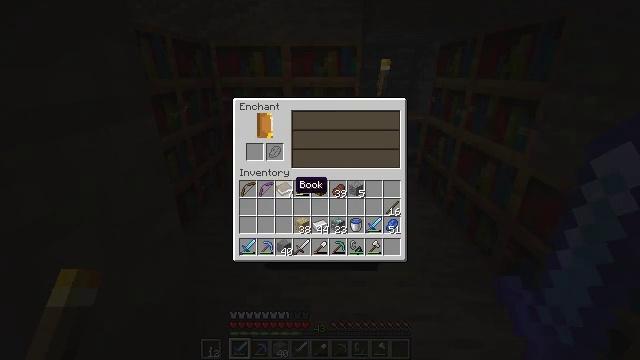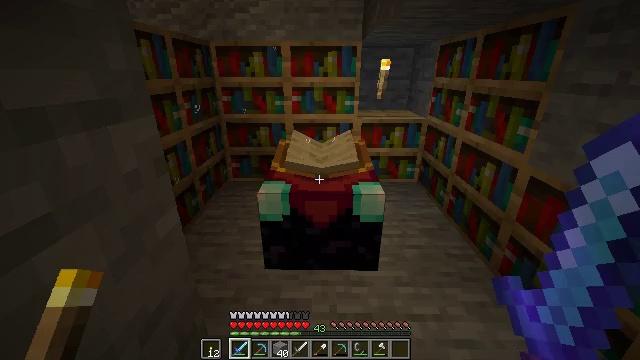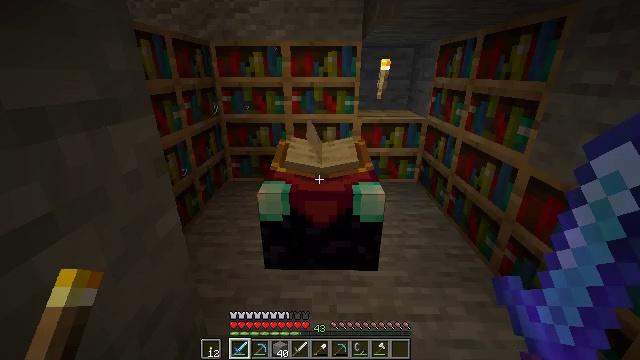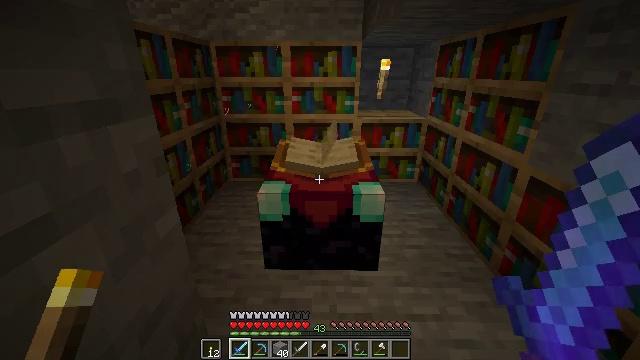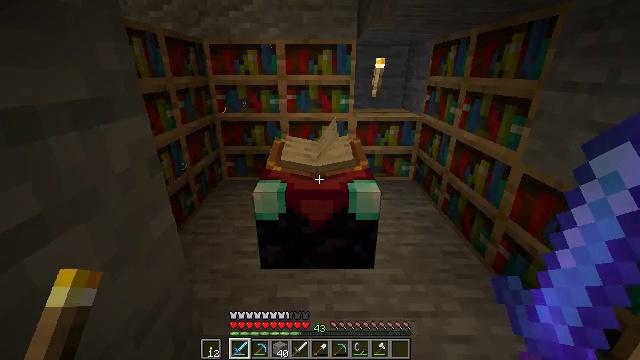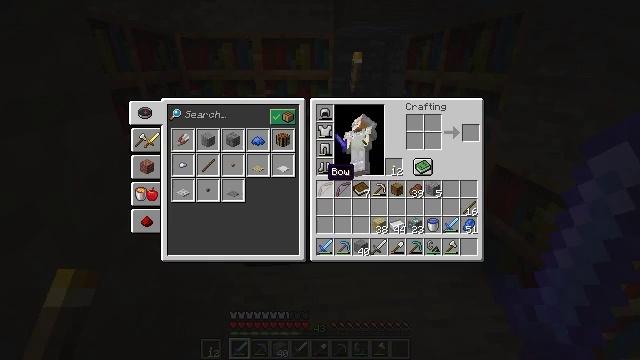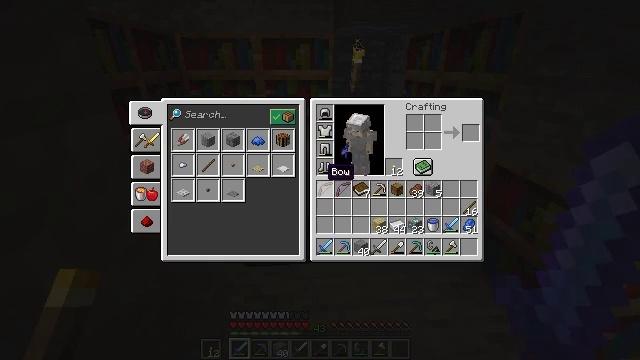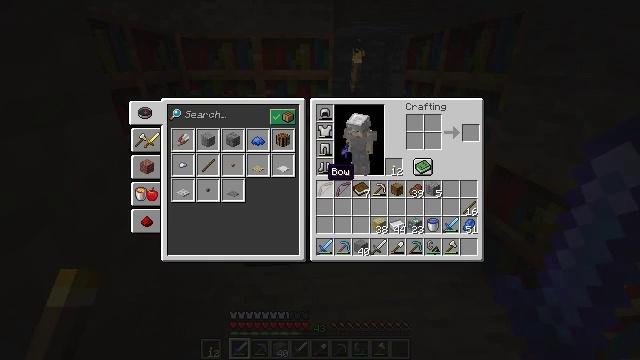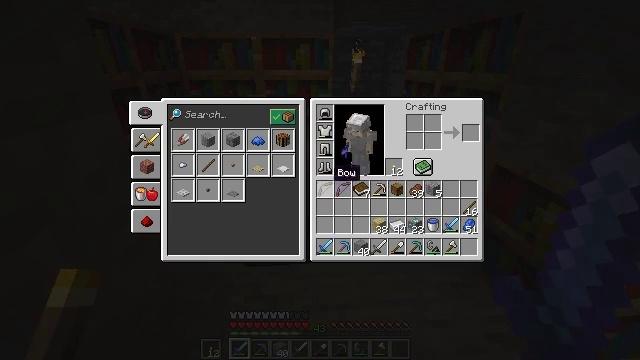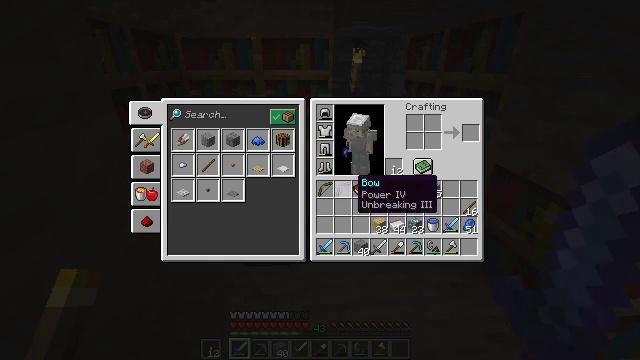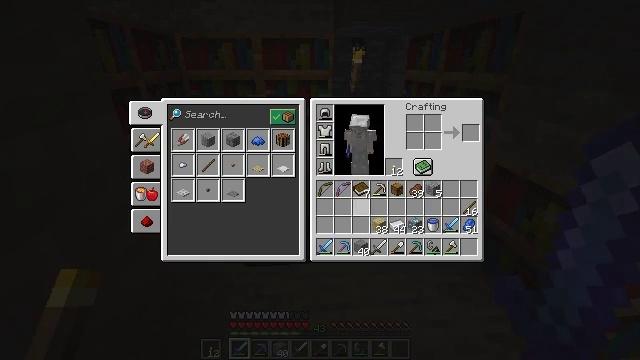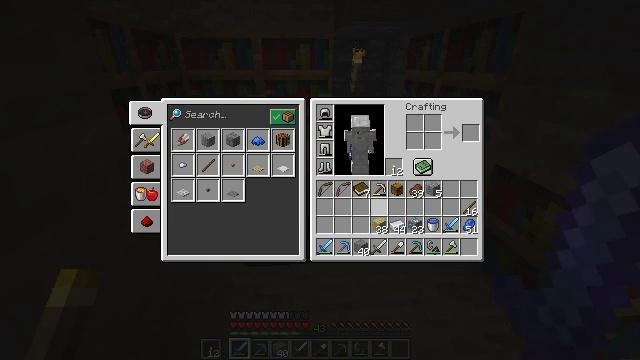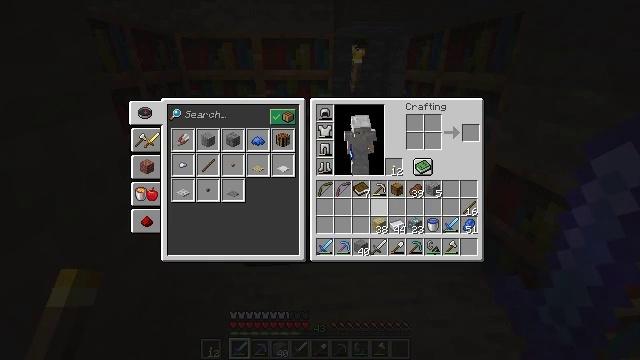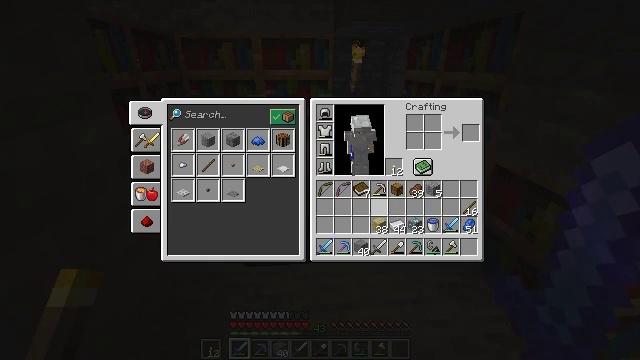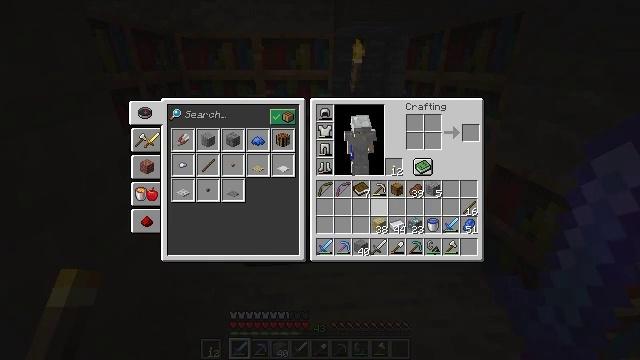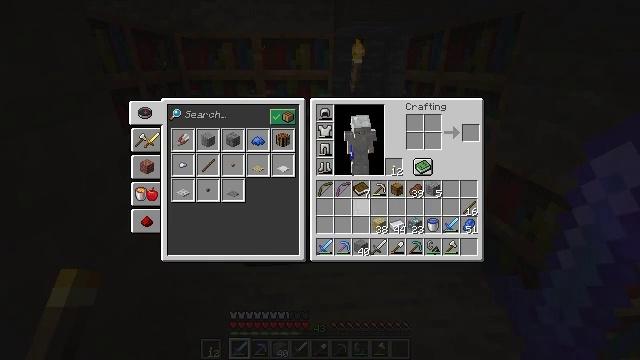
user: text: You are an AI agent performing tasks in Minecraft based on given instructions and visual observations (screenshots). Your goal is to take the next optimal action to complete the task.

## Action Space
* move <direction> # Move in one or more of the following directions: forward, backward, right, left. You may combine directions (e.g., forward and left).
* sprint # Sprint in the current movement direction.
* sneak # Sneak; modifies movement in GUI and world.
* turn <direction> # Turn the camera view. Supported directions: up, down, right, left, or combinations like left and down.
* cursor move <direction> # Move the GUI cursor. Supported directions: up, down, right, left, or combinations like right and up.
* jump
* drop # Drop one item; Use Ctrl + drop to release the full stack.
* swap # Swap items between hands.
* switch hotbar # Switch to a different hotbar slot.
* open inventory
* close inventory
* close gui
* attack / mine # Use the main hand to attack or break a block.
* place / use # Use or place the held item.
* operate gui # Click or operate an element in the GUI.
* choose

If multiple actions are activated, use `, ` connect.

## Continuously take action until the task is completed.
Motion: motion action
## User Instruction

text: Use the crafting table to make a stone slab.
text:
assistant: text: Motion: no_op
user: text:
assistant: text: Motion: no_op
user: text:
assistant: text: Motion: no_op
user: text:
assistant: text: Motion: turn right
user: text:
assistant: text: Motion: turn right and down, open inventory
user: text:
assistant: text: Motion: open inventory
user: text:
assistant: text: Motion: open inventory
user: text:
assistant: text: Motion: no_op
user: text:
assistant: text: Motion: turn right and down
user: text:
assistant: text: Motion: turn right and down
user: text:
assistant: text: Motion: no_op
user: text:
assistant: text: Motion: no_op
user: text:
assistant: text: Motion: no_op
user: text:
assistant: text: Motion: no_op
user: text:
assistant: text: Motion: turn left
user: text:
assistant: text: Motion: turn left and up
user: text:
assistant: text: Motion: turn left and up
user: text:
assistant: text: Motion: turn left and up
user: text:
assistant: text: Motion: no_op
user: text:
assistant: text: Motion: no_op
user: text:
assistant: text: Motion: no_op
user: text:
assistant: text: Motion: turn left
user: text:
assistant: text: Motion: attack / mine
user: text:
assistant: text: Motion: attack / mine
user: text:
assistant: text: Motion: attack / mine
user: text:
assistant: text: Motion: turn left
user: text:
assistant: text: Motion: turn left
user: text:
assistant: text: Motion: turn left
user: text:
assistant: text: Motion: no_op
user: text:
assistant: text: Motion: no_op